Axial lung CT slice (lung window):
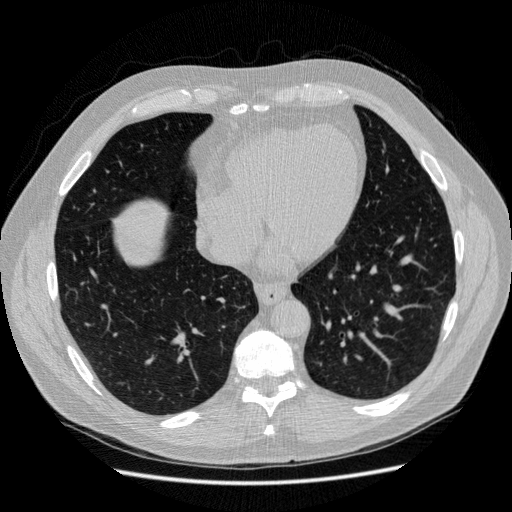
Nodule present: no